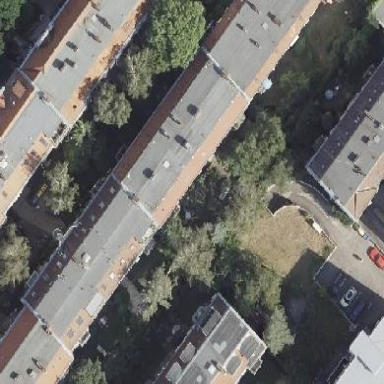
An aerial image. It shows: Building consisting of apartments with double saltbox roof shape.